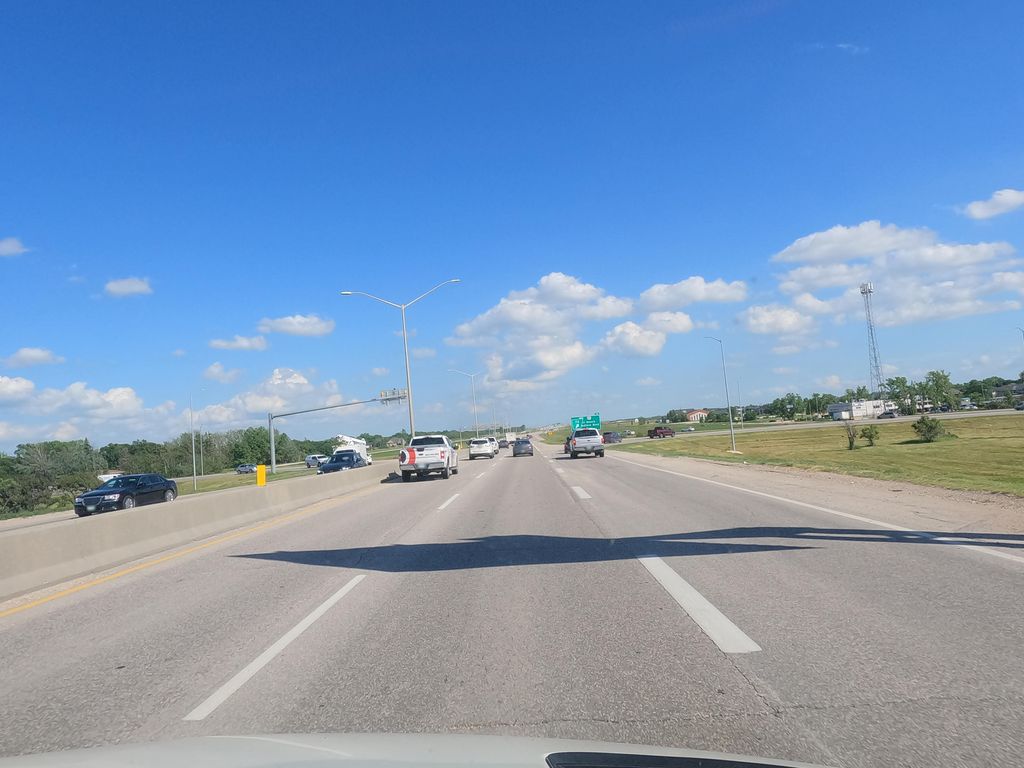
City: winnipeg